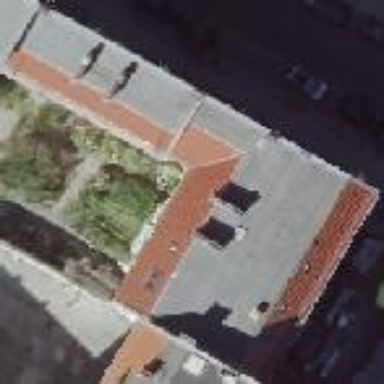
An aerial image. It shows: Unique apartment building with double saltbox roof shape.